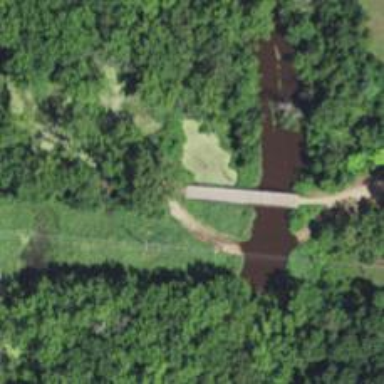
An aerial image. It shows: Track road with bridge.